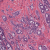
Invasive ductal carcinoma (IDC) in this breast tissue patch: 1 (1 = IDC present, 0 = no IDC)